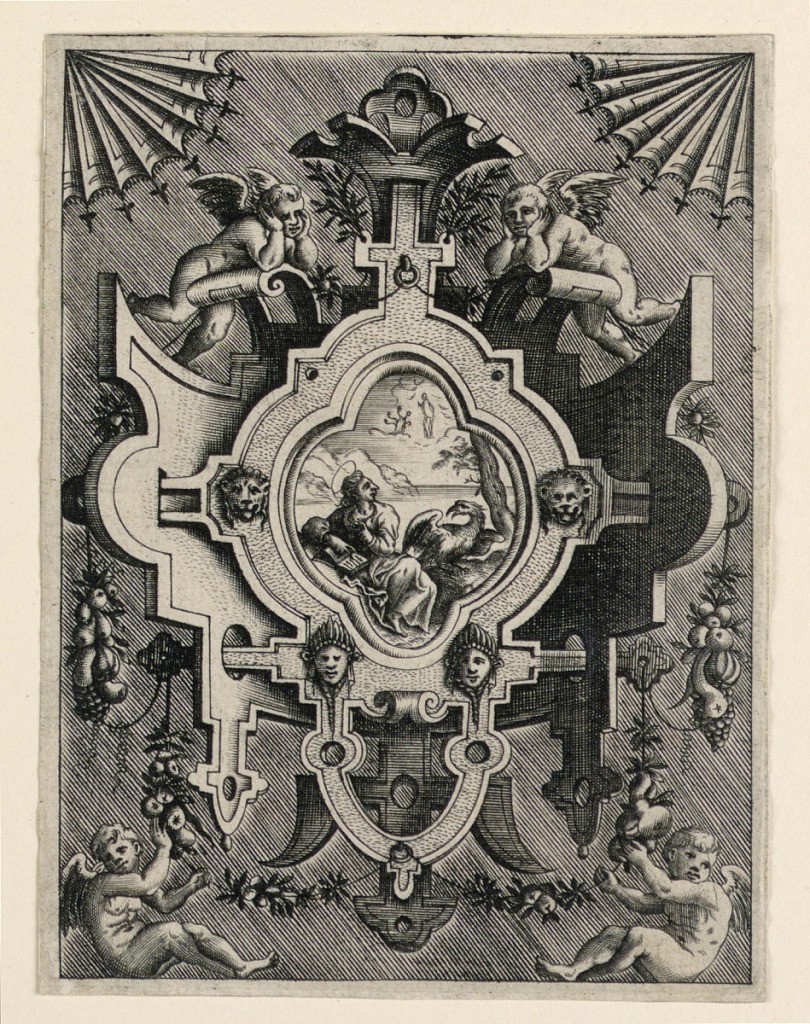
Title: Scrollwork Escutcheon with Representation of Saint John the Evangelist
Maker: Pieter van der Heyden, Flemish, 1530 - 1572
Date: ca. 1565
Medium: Engraving on paper
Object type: Print
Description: Saint John on Patmos. Four putti.